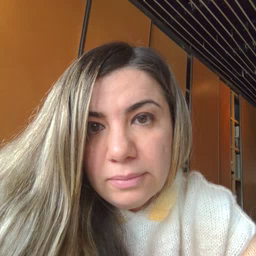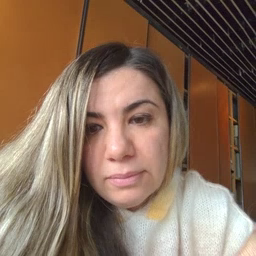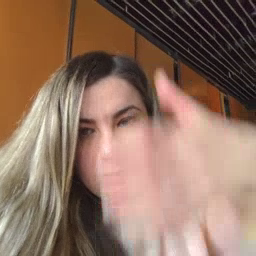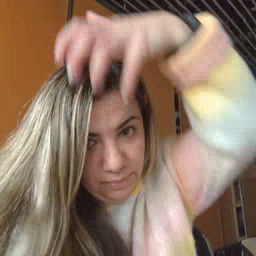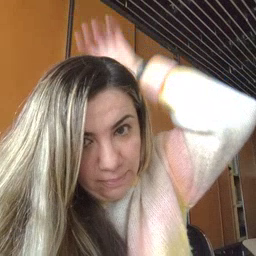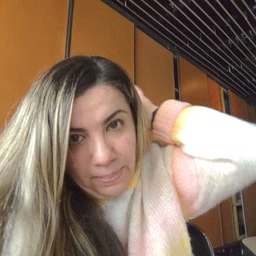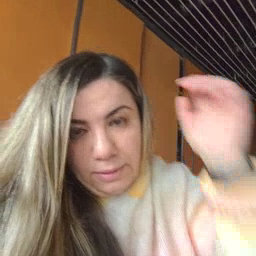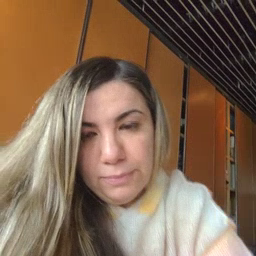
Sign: lion